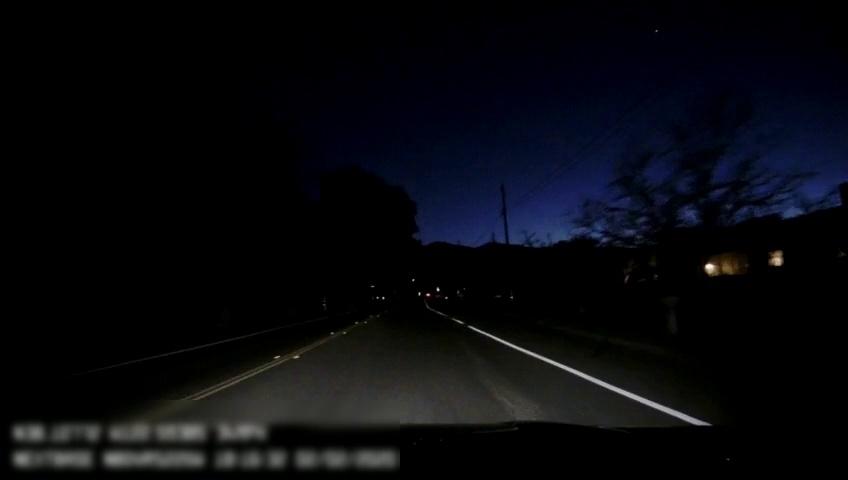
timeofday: Night
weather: Other
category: Drivable Space
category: Lanes | Alternate Lane
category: Lanes | Opposite Lane
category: Lanes | Alternate Lane